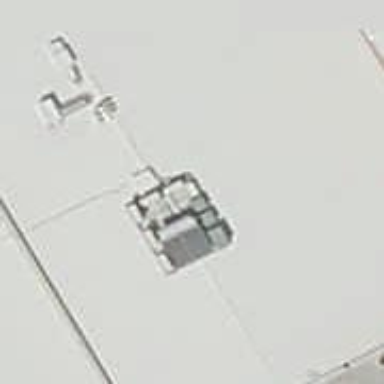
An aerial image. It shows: Building designated for providing fuel.